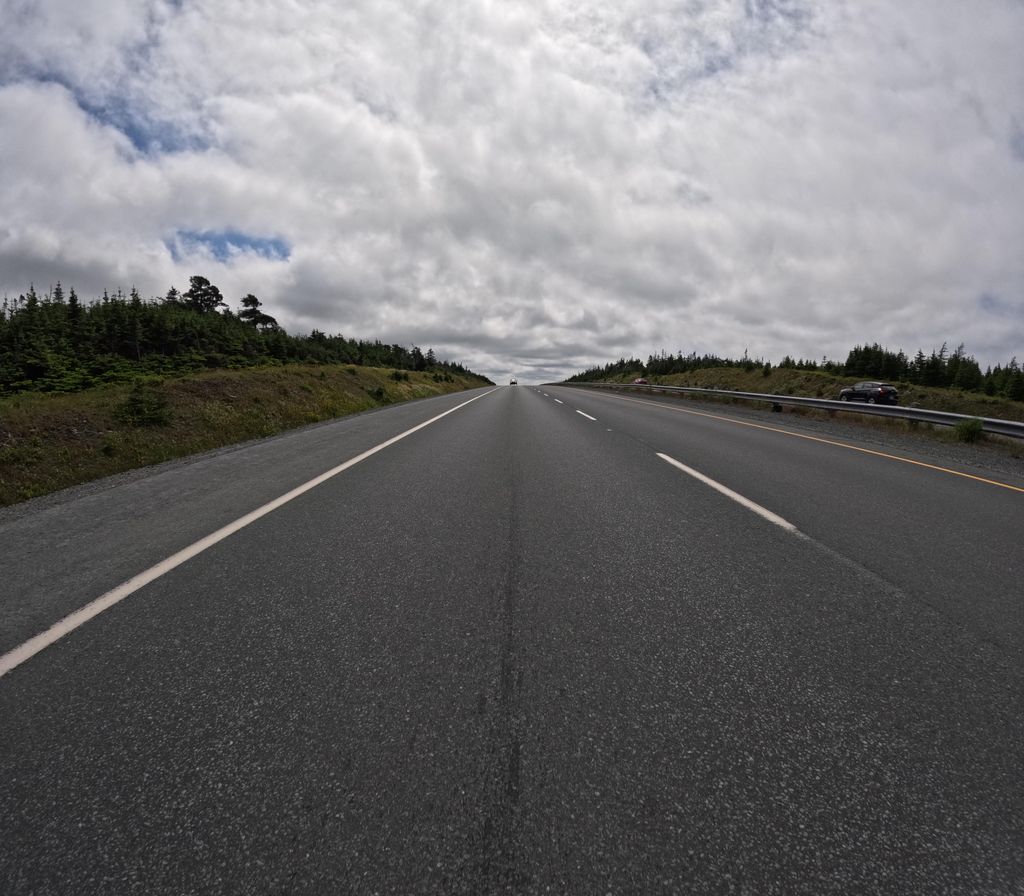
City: st_johns